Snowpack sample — Snodgrass Mountain, Crested Butte, Colorado (2/4/25, 12:06 PM MST)
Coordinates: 38.923, -106.968
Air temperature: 35 °F
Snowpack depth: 80 cm
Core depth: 80 cm
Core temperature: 32 °F
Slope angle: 14°, slope face: 78°
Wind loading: low
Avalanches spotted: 0
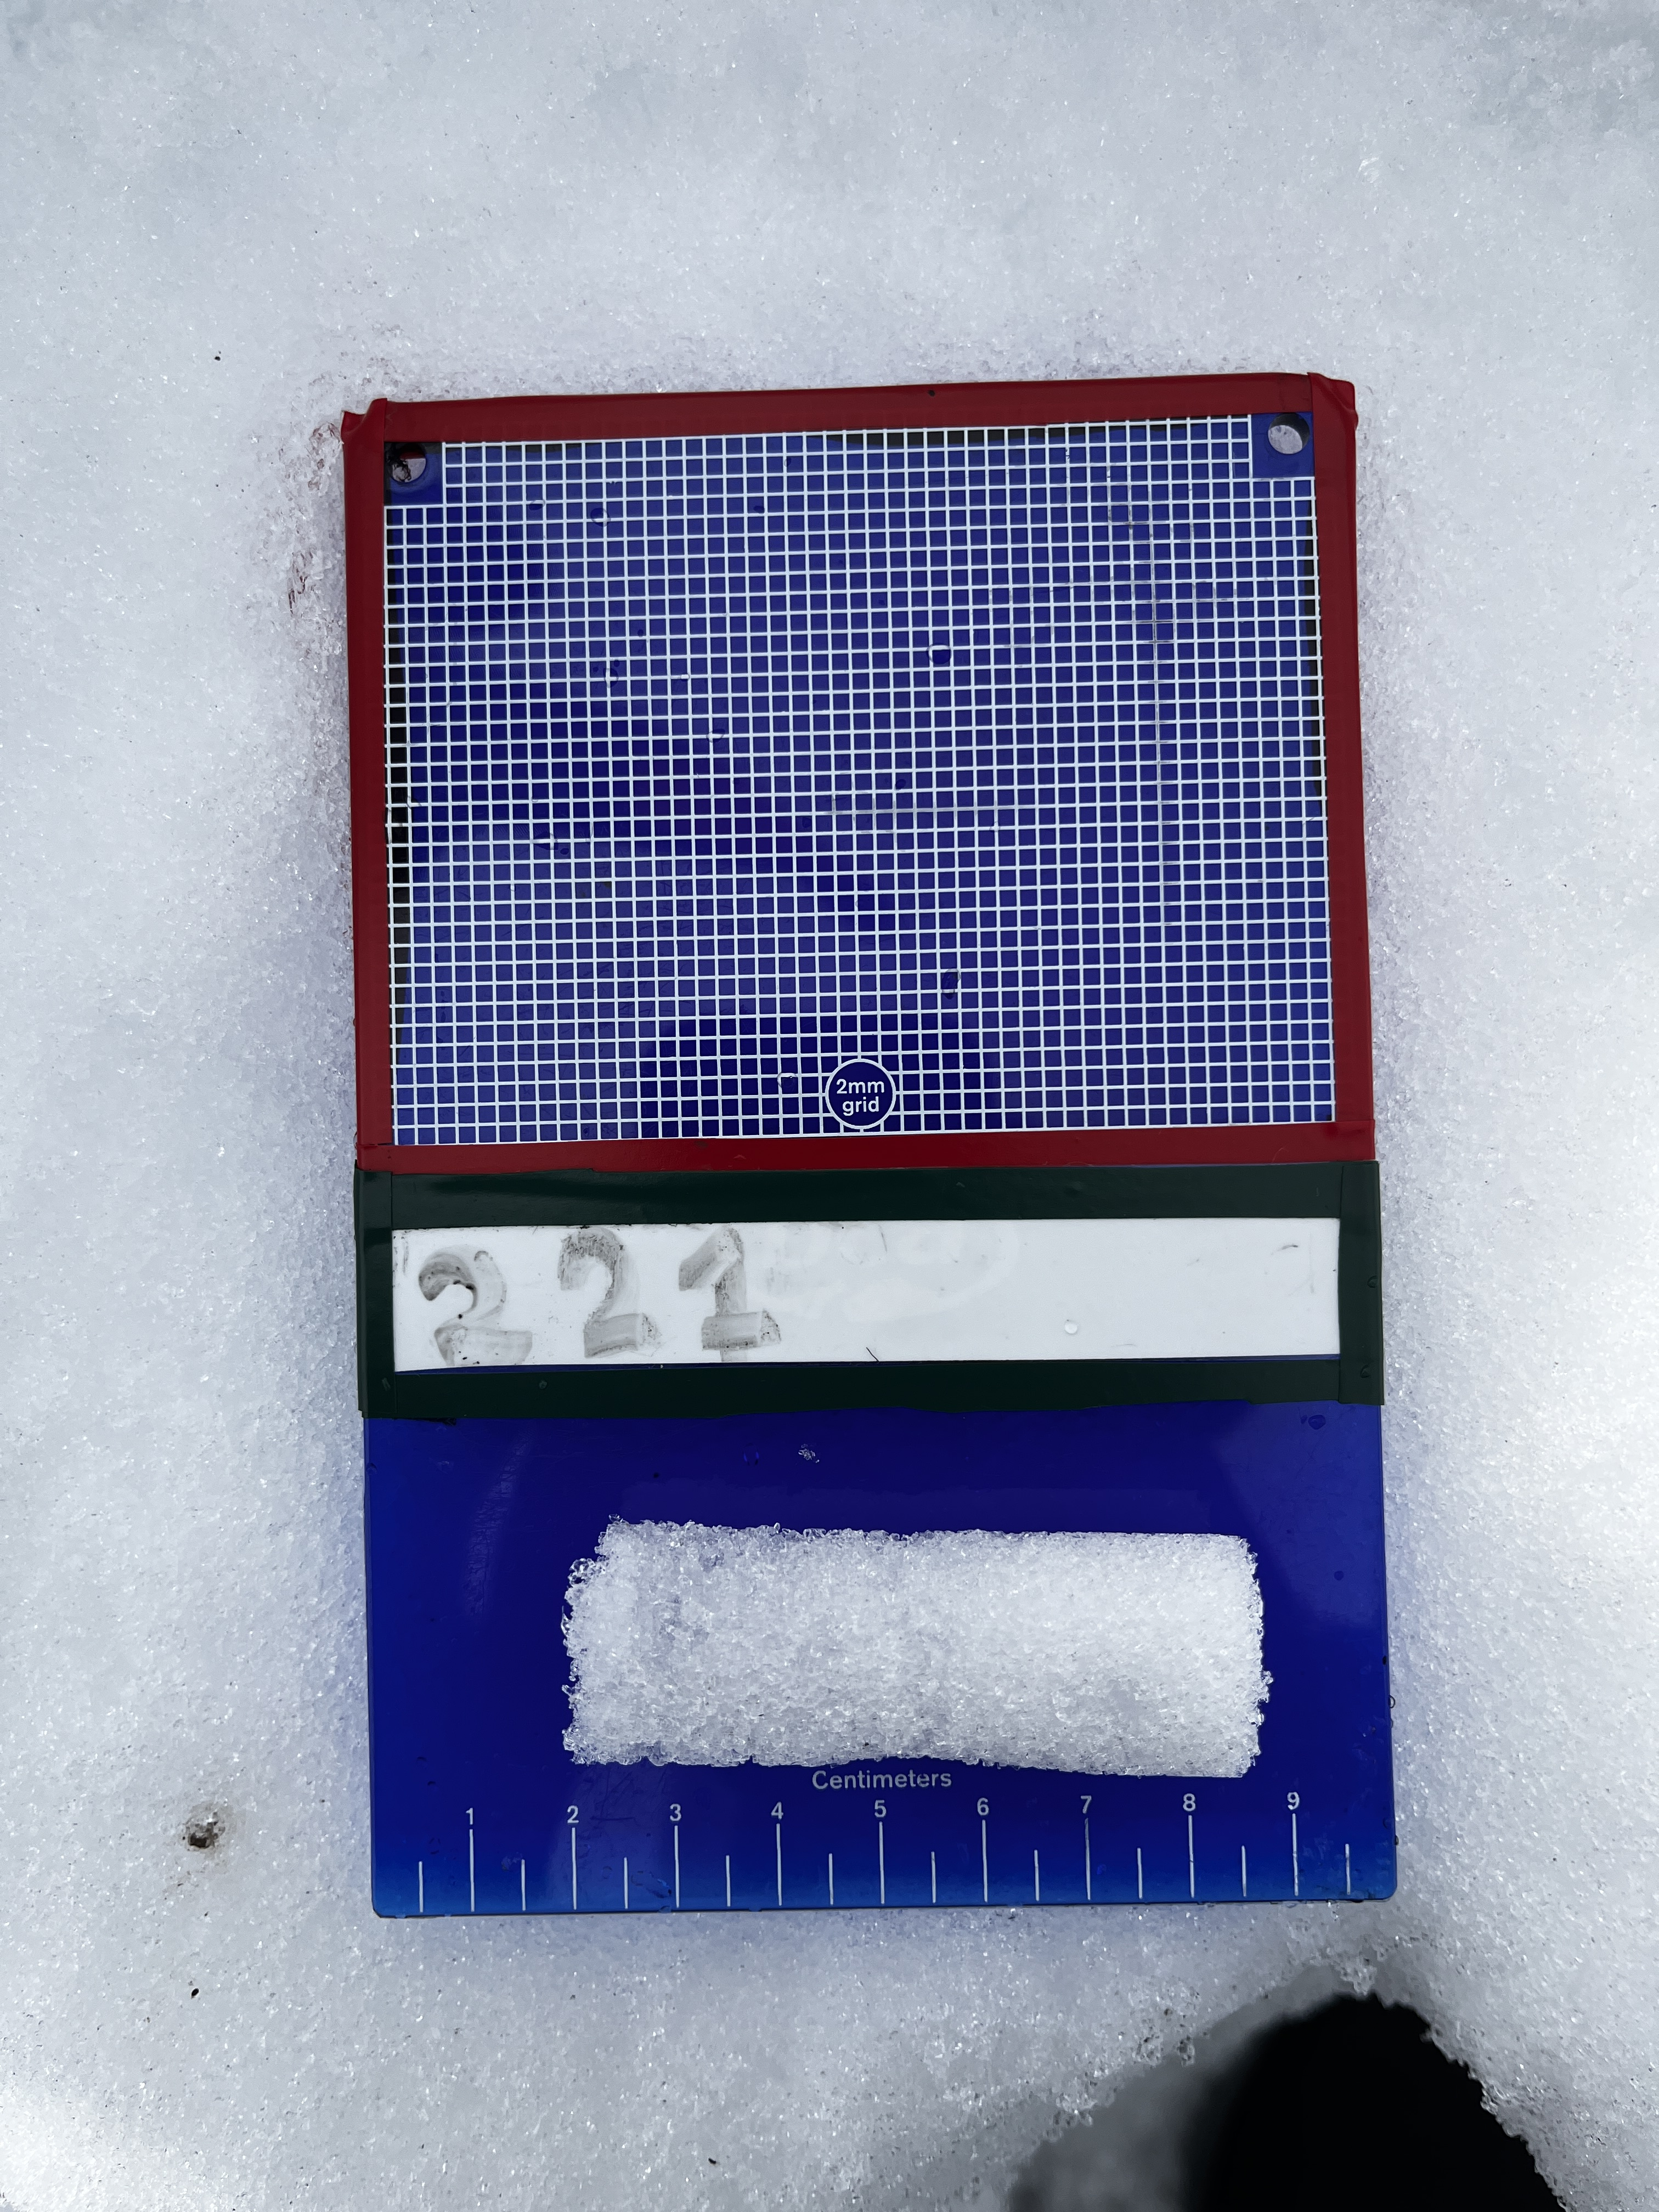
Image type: crystal_card
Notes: No avalanches nearby, unusually warm weather for the last month reported by residents, Collected 25 yards from treeline